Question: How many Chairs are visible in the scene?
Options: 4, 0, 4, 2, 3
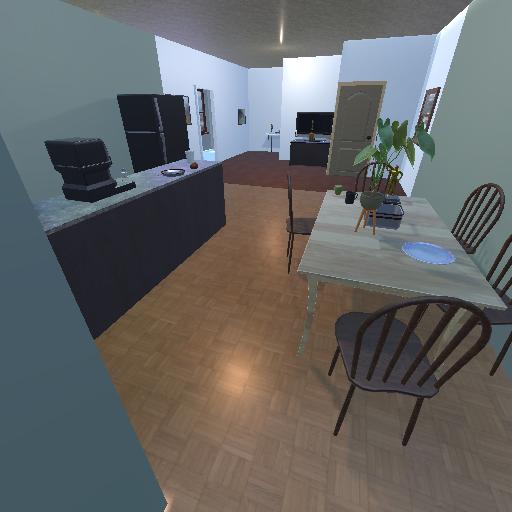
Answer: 4